Question: i'm trying to programmatically center a Custom UILabel into a UITableViewCell. The problem is it does not seem to center probably. I'm using this code:
'''
- (CGFloat)tableView:(UITableView *)tableView heightForRowAtIndexPath:(NSIndexPath *)indexPath
{
return 80;
}
- (UITableViewCell *)tableView:(UITableView *)tableView cellForRowAtIndexPath:(NSIndexPath *)indexPath
{
chatCell *cell = [tableView dequeueReusableCellWithIdentifier:@"cell"];
if (cell == nil) cell = [[chatCell alloc] initWithStyle:UITableViewCellStyleSubtitle reuseIdentifier:@"cell"];
float yPos = (CGRectGetHeight(cell.contentView.frame) - CGRectGetHeight(cell.homeTeamLabel.frame)) / 2;
cell.homeTeamLabel = [[UILabel alloc] initWithFrame:CGRectMake(22.0, yPos, 220.0, 15.0)];
cell.homeTeamLabel.text = [items objectAtIndex:indexPath.row];
cell.homeTeamLabel.font = [UIFont systemFontOfSize:14.0];
cell.homeTeamLabel.textColor = [UIColor blackColor];
[cell.contentView addSubview:cell.homeTeamLabel];
return cell;
}
'''
And here is a picture of how it looks. As you can see its not centered. How can i center it?

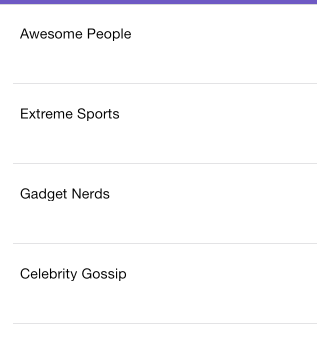
Answer: 'UILabel' centers text vertically. Everything you need to do is to make sure that your label occupies whole cell and set 'textAlignment' to 'NSTextAlignmentCenter'.
By the way, you don't have to define your own label. Simply use the one 'UITableViewCell' provides for this purpose ('cell.textLabel' in your case).